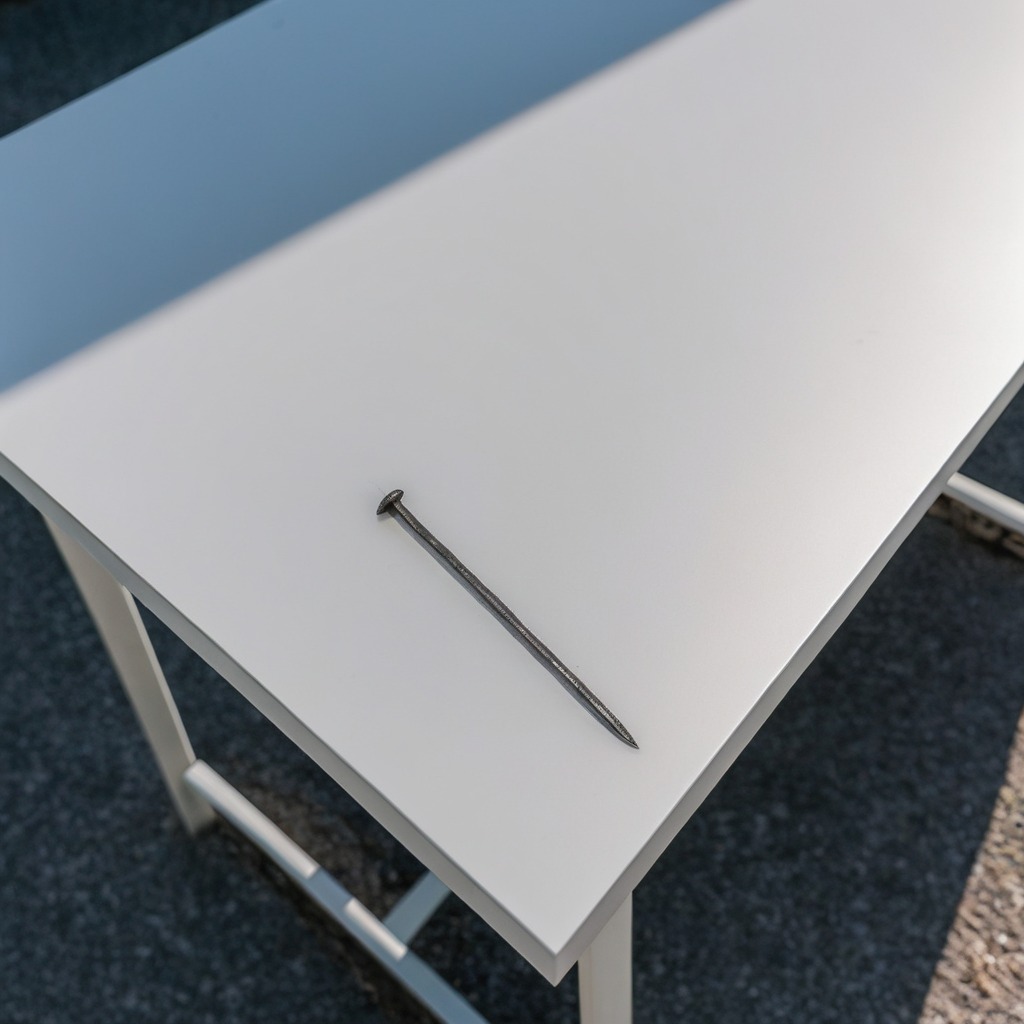
An iron nail is lying on a utility table in a temporary outdoor tool station.